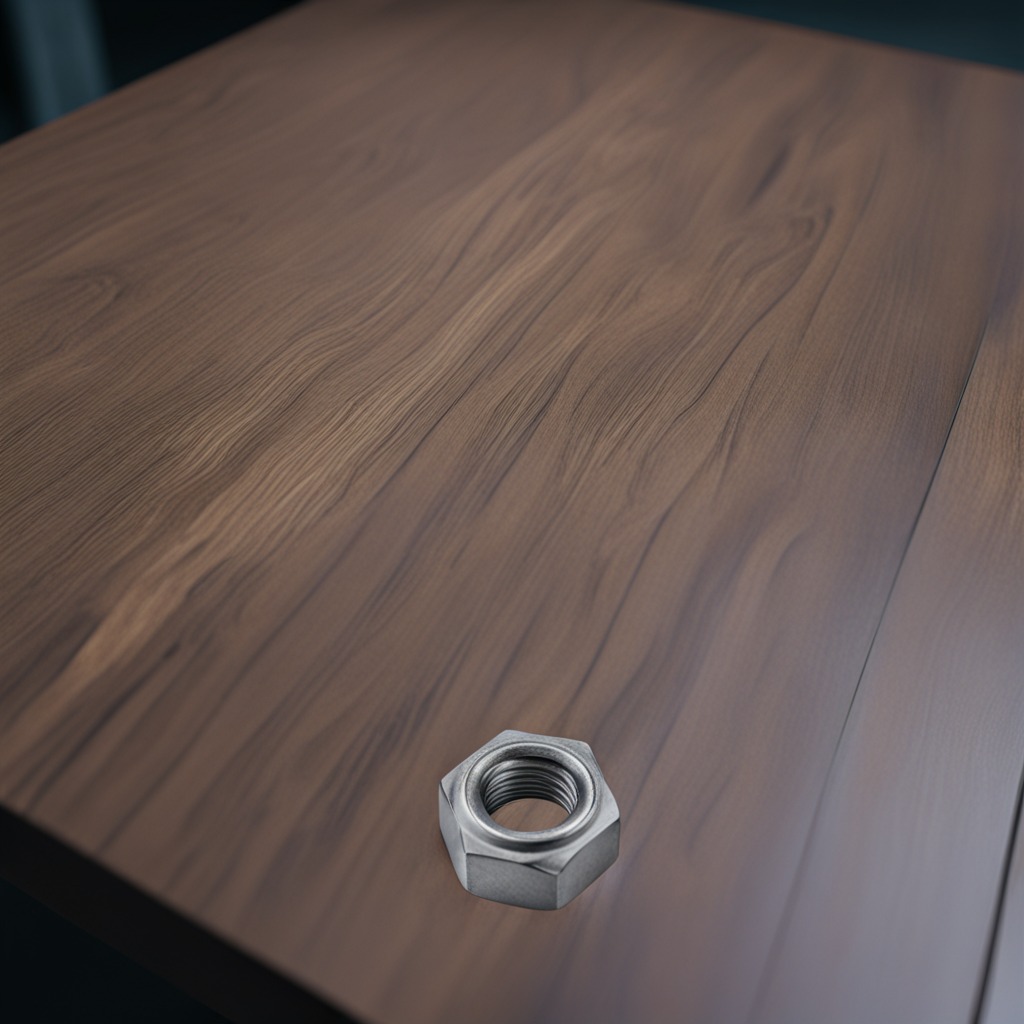
A metal nut is lying on a table with burn marks.